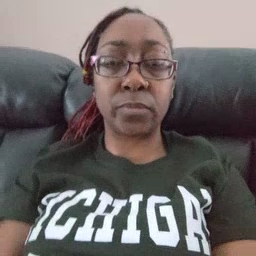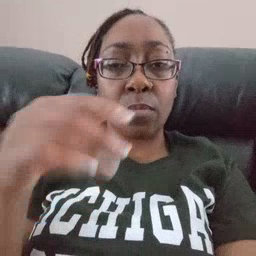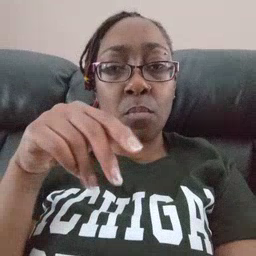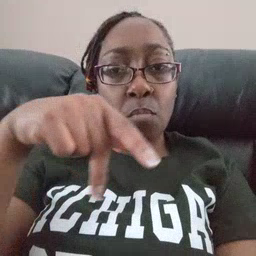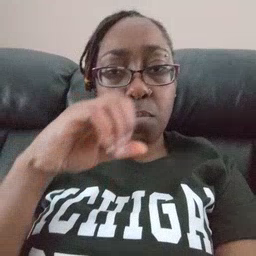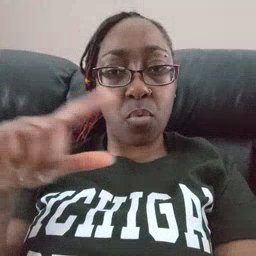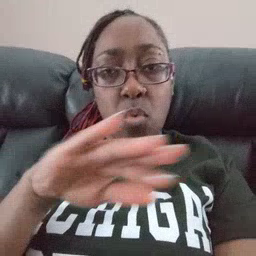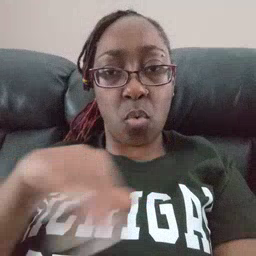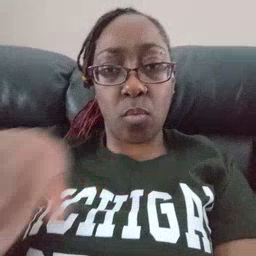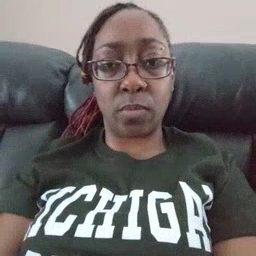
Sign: pool